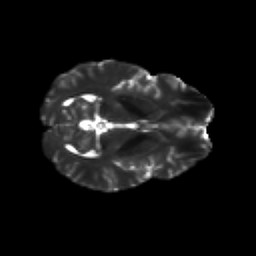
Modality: T2w
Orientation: axial
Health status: healthy
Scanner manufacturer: philips
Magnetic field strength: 3 T
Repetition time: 9.75 s
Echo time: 0.092 s